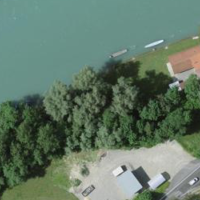
EUNIS habitat code: 57
Species observed at this site:
Podiceps cristatus